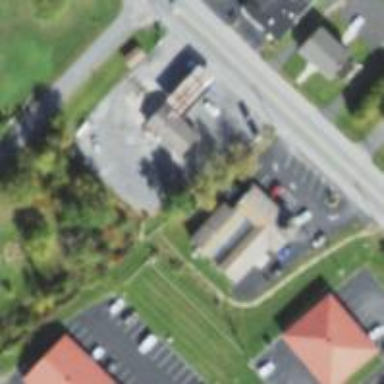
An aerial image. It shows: Veterinary facility.